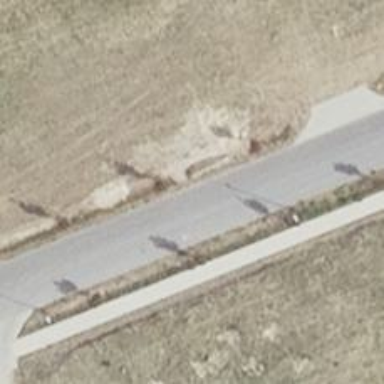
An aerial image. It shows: Paved residential road.